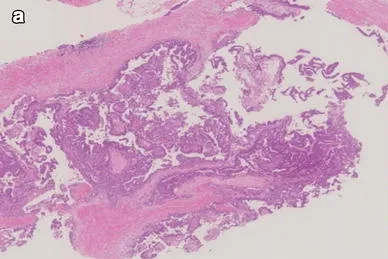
Histological findings of the biopsy and breast conserving surgery. A; Histopathological examination reveals proliferation of cancer cells with papillary structures, accounting for over 90 % of the whole lesion, supported by arborizing fibrovascular stroma (hematoxylin-eosin).
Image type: pathology (h&e)